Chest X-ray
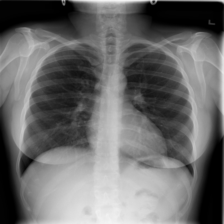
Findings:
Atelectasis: negative
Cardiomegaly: negative
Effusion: negative
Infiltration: negative
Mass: negative
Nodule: negative
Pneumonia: negative
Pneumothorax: negative
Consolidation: negative
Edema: negative
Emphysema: negative
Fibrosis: negative
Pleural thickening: negative
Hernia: negative